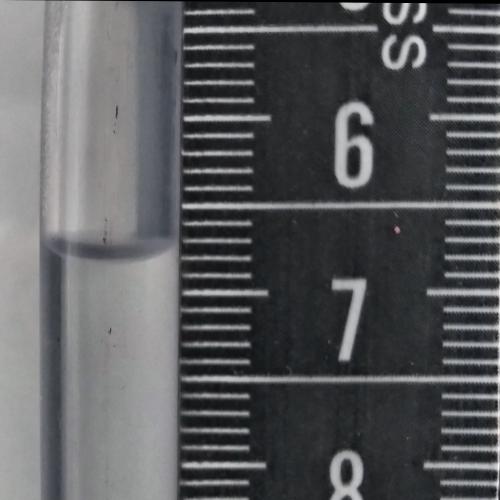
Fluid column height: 6.8 cm